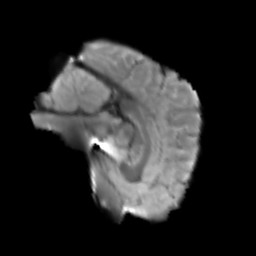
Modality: T2w
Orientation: sagittal
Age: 37
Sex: male
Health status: healthy
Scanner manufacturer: siemens
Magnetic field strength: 3 T
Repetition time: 3.6 s
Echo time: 0.092 s